Aerial crown-view tile of a tropical tree (Barro Colorado Island, Panama), acquired 20250217:
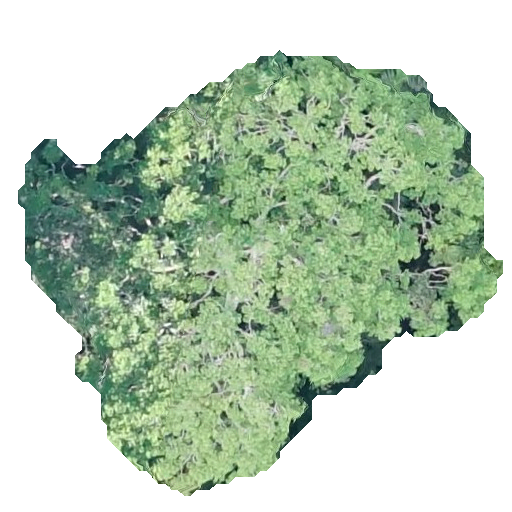
Species: Jacaranda copaia
GBIF accepted scientific name: Jacaranda copaia
Crown area: 202.453 m²